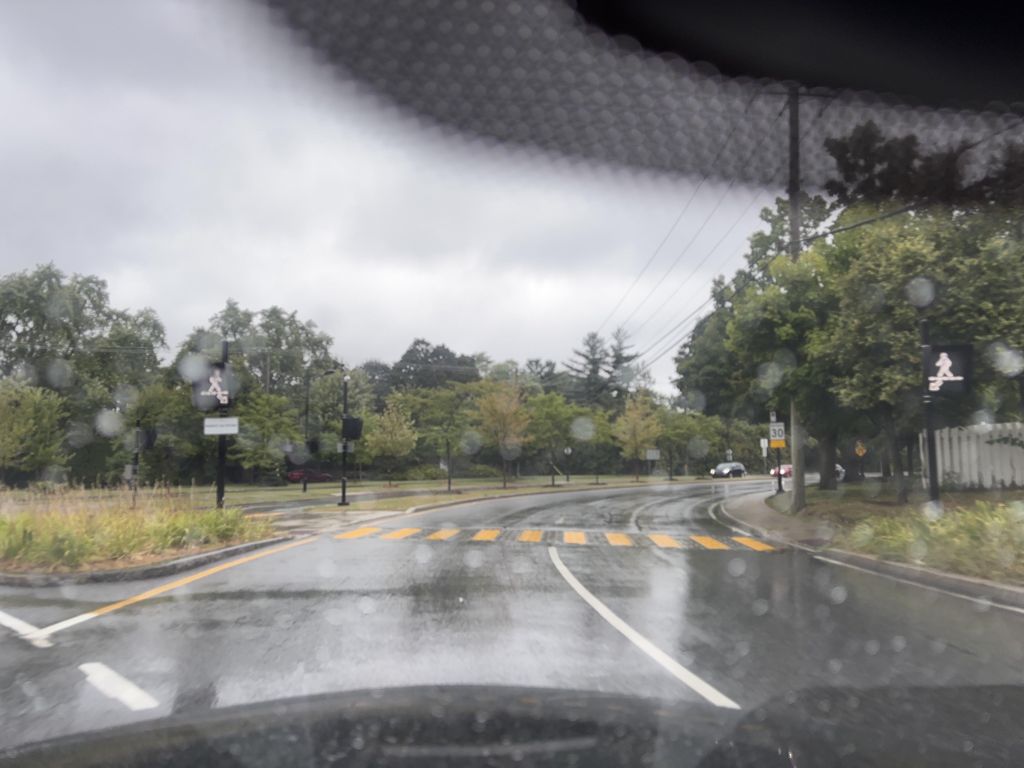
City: montreal